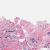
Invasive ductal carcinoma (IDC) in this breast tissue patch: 1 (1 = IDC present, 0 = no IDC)